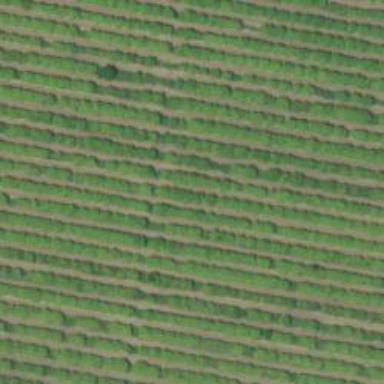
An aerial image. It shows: Orchard.